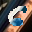
Label: 6